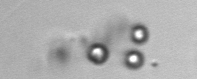
Label: Phaeocystis